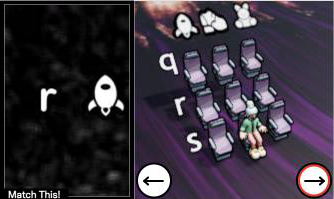
Task: seats
Answer: no